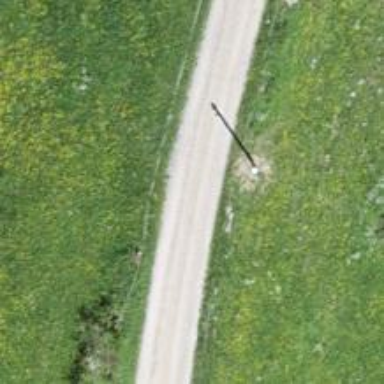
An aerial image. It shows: Power pole.